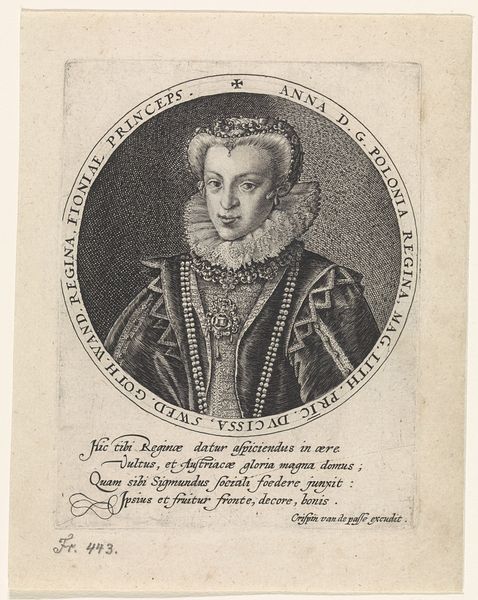
Titel: Portret van Anna van Oostenrijk, koningin van Polen en Zweden
Künstler: Crispijn van de (I) Passe
Standort: Amsterdam
Institution: Rijksmuseum
Schlagwörter: kopf, umhang, frau, nase, schmuck, schwarz, skizze, weiss, zeichnung, augen, haarschmuck, kragen, mensch, spitze, porträt, haare, mantel, adel, bruststück, diadem, krone, perlen, prinzessin, renaissance, kreis, rund, schrift, kette, graphik, inschrift, oberkörper, foto, buch, kreuz, druck, druckgraphik, stich, portait, seite, text, beschriftung, medallion, herrscherin, königin, fürstin, nummeriert, eleganz, anna, latein, scharzweiß, polen, princeps, elegan, 17. jahrhundert, 1520, wagenradkragen, polonia